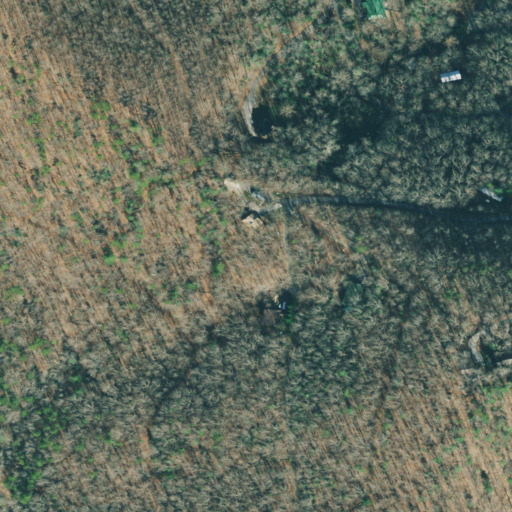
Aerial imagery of gap in Georgia named Stewart Gap containing deciduous forest, open development, and mixed forest